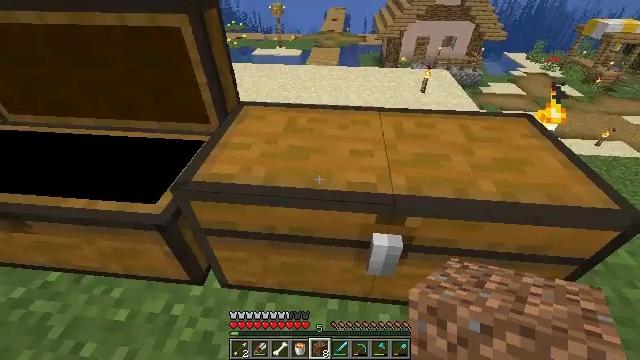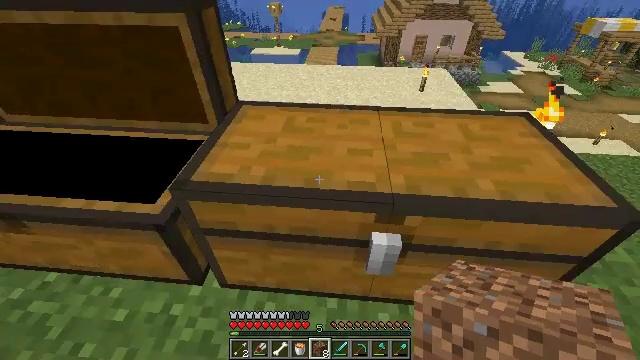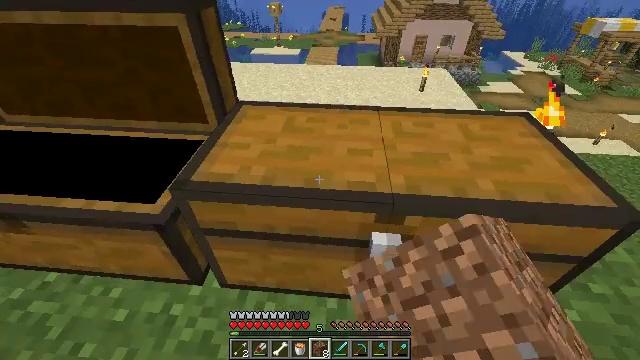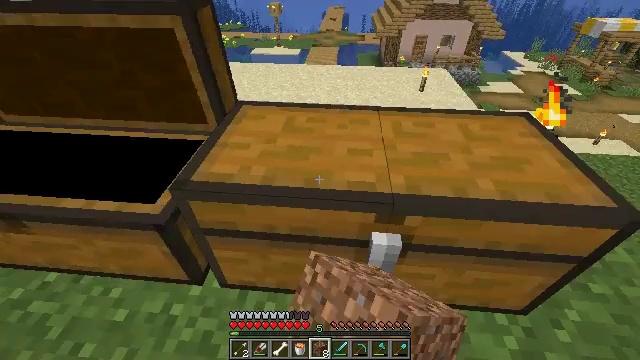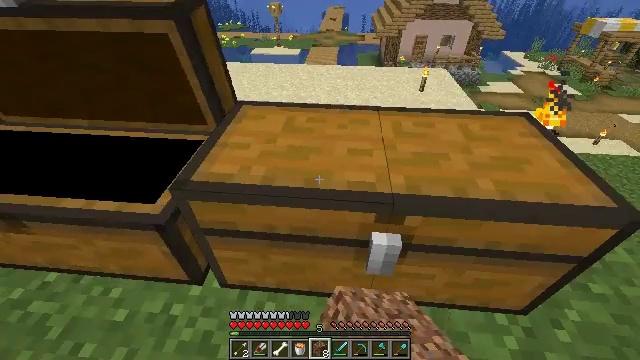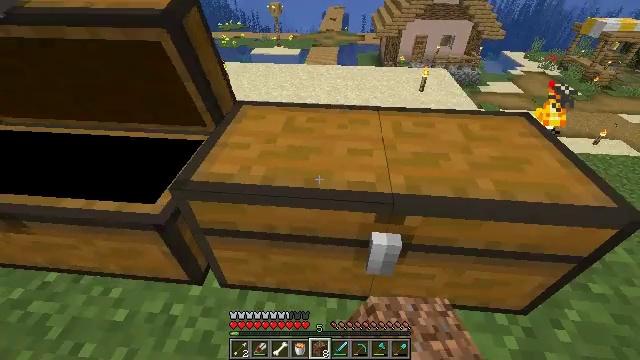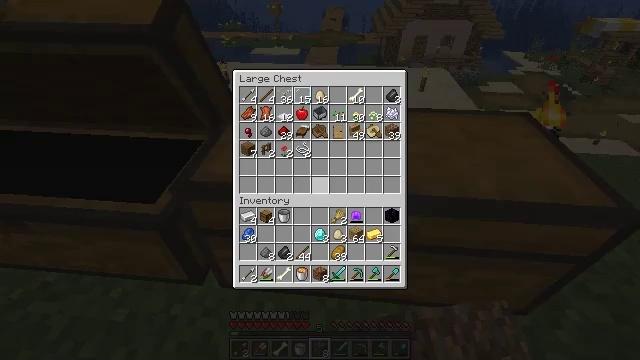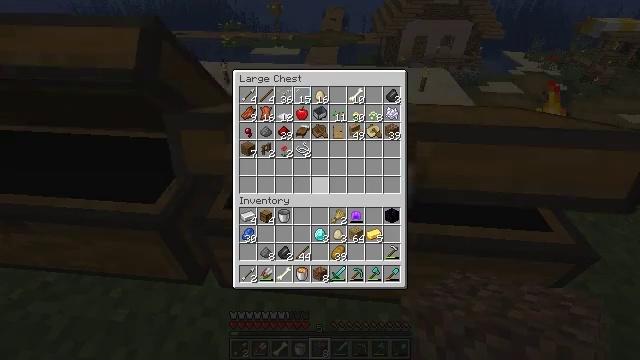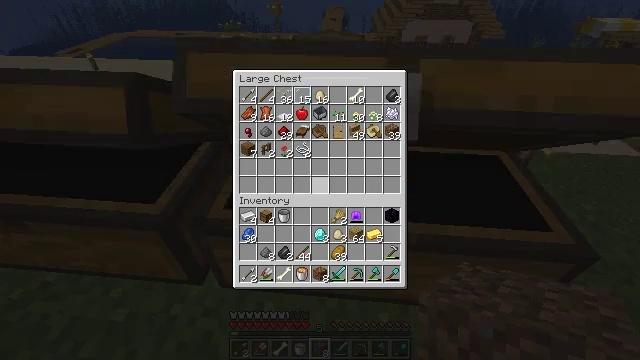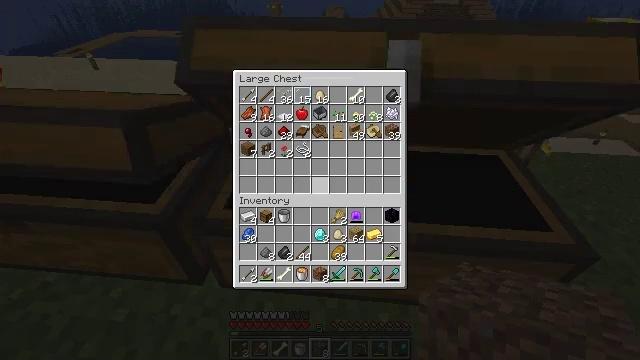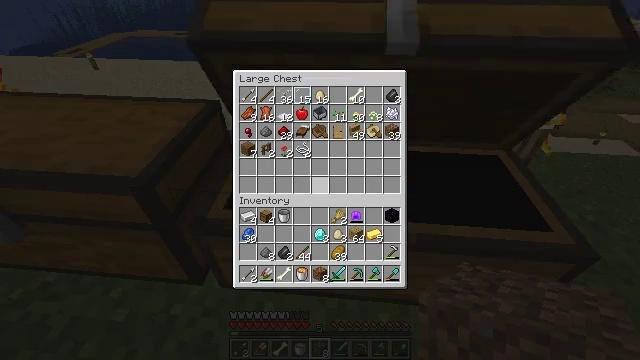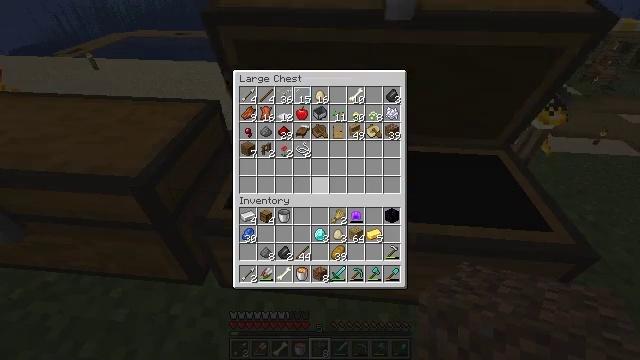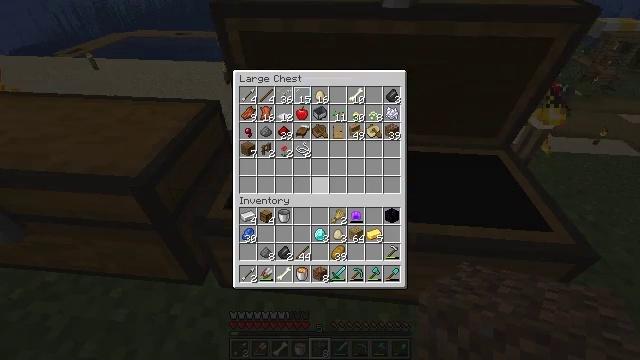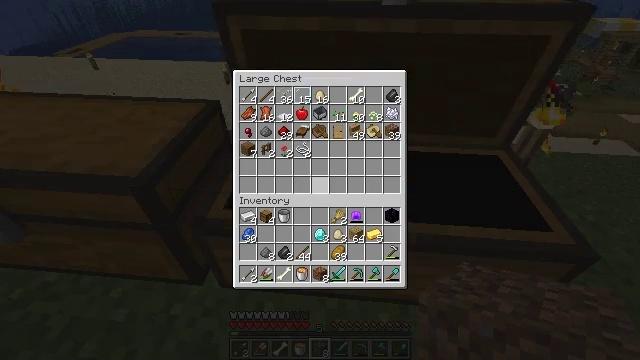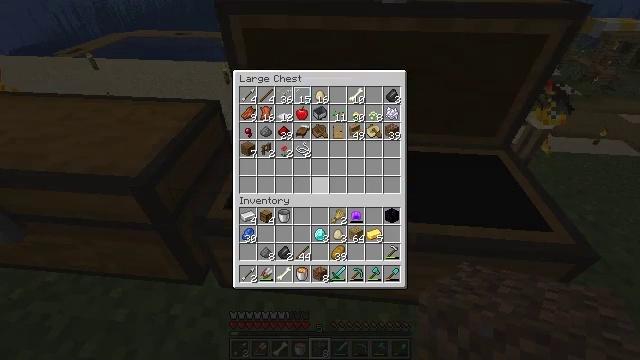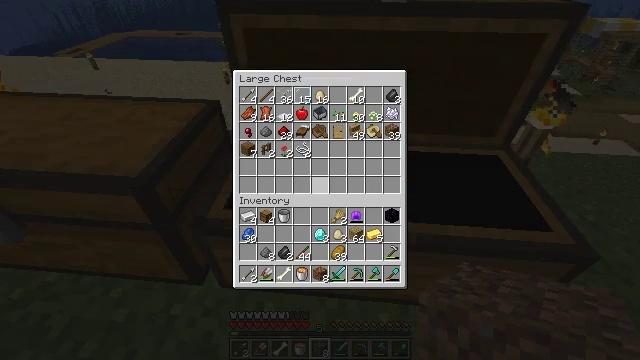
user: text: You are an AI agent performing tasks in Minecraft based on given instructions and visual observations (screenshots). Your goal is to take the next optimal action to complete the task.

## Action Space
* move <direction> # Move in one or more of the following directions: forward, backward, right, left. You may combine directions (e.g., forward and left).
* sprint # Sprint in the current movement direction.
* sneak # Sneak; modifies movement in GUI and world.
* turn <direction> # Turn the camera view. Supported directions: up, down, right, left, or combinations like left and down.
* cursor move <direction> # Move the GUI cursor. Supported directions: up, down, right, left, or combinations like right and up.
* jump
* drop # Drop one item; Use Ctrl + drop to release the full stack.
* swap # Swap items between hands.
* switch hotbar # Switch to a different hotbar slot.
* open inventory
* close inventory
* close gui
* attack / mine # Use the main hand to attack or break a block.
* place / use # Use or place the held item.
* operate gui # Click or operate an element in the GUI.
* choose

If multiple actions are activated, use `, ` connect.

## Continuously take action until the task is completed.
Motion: motion action
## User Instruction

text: Use the crafting table to create a redstone block from nine redstone dust.
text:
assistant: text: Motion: use / place
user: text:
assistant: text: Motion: use / place
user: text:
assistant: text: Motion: use / place
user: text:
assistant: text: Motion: use / place
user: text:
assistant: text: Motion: no_op
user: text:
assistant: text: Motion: open gui
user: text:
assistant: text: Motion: no_op
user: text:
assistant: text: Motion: no_op
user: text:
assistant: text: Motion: no_op
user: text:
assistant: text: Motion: no_op
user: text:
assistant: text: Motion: no_op
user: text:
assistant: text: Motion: no_op
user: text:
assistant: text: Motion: no_op
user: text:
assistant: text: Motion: no_op
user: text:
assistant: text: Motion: no_op
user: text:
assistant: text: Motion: no_op
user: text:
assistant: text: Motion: no_op
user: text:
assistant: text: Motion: no_op
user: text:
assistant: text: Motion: no_op
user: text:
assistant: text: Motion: no_op
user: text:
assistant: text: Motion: no_op
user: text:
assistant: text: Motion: close gui
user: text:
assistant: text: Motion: no_op
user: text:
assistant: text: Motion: no_op
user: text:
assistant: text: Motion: no_op
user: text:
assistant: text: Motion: no_op
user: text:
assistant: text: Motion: no_op
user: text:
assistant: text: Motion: no_op
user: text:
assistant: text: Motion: no_op
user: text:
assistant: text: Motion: turn left